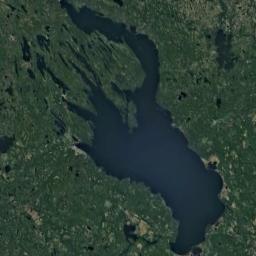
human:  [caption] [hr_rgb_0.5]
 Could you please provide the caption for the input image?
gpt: The lake in the picture has a strange shape .

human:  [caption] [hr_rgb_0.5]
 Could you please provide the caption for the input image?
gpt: Some lakes of different sizes lie on a flat ground covered with vegetation and the water is dark blue .

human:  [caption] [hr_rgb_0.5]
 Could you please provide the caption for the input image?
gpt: A blue lake surrounded by forest .

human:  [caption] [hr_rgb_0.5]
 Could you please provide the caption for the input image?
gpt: There are many lakes of different shapes and sizes .

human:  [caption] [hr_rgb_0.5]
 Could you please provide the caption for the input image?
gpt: There are green land around the lake .